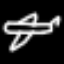
Label: airplane